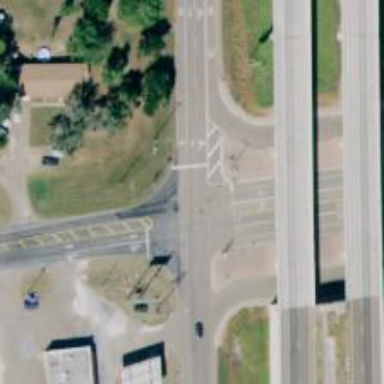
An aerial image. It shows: Secondary link road leading to turnaround junction.